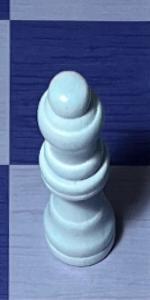
Label: Queen_White